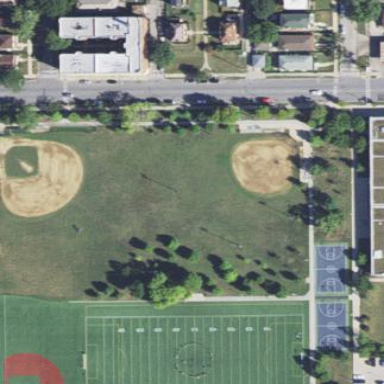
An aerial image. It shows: Baseball pitch for leisure land.